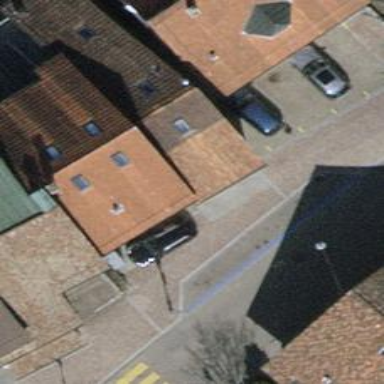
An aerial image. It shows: Gabled roof adorns the apartments building.